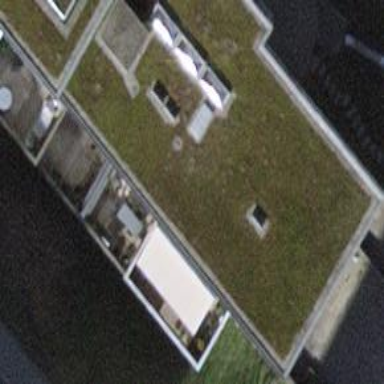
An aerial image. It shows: Kindergarten.